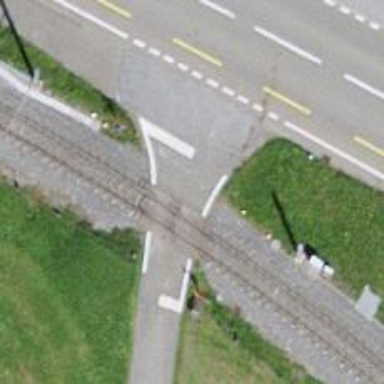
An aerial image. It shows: Level crossing along the railway.